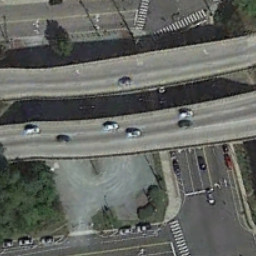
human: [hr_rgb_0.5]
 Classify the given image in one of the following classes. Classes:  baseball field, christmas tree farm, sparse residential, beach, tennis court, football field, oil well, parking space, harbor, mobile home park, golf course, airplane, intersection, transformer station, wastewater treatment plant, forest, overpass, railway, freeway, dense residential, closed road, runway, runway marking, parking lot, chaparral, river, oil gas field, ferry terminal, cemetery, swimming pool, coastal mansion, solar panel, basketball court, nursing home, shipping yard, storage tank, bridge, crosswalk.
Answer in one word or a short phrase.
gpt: overpass